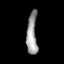
Tissue: lung
Cell type: Endothelial cells
Senescence score: 0.7024
Nuclear area (px): 440
Mean DAPI intensity: 153.118